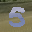
Label: 5